Chest X-ray. View position: PA
Patient age: 52
Patient sex: F
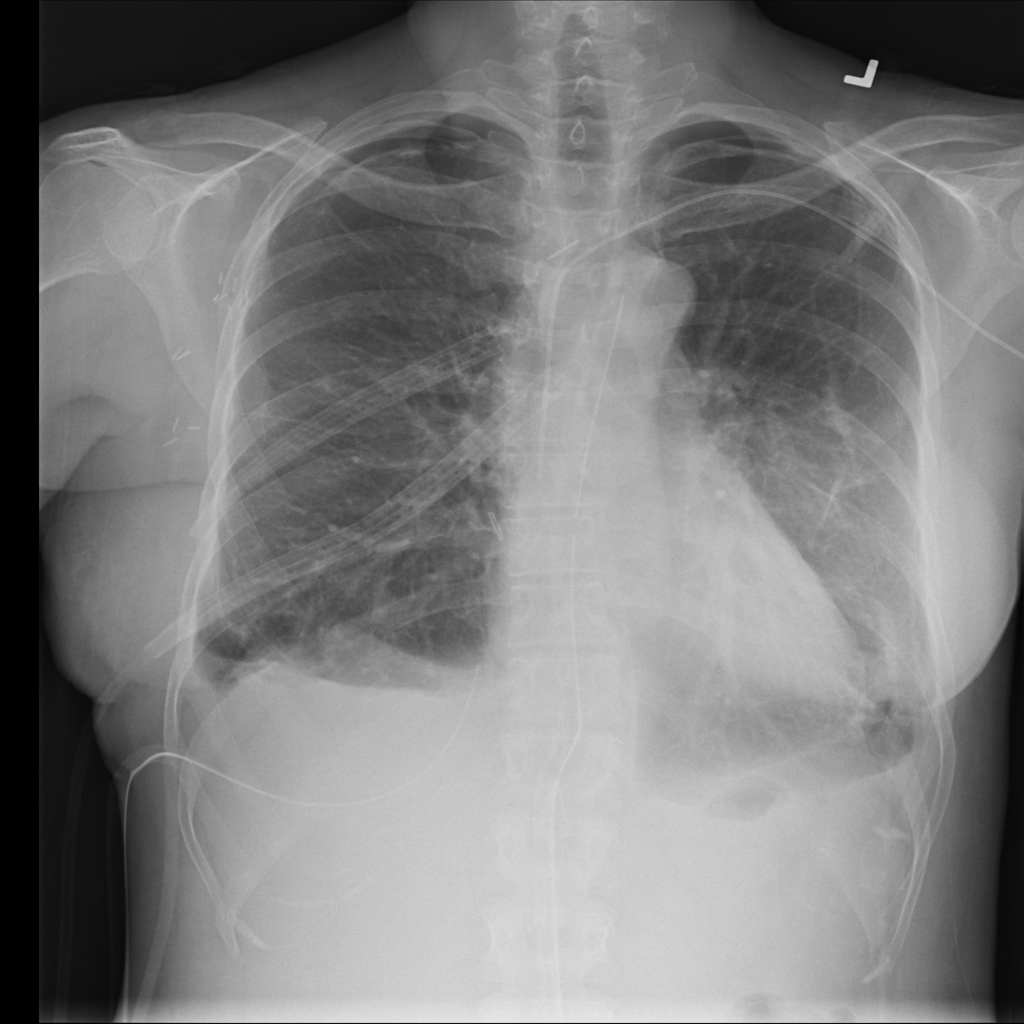
Finding: Pneumothorax